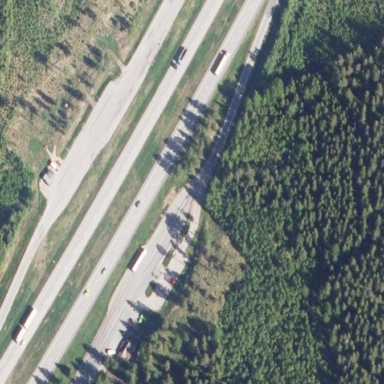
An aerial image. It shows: Rest area along the road.